Question: I'm trying to write a multiplier based on a design. It consists of two 16-bit inputs and the a single adder is used to calculate the partial product. The LSB of one input is AND'ed with the 16 bits of the other input and the output of the AND gate is repetitively added to the previous output. The Verilog code for it is below, but I seem to be having trouble with getting the outputs to work.
'''
module datapath(output reg [31:15]p_high,
output reg [14:0]p_low,
input [15:0]x, y,
input clk); // reset, start, x_ce, y_ce, y_load_en, p_reset,
//output done);
reg [15:0]q0;
reg [15:0]q1;
reg [15:0]and_output;
reg [16:0]sum, prev_sum;
reg d_in;
reg [3:0] count_er;
initial
begin
count_er <= 0;
sum <= 17'b0;
prev_sum <= 17'b0;
end
always@(posedge clk)
begin
q0 <= y;
q1 <= x;
and_output <= q0[count_er] & q1;
sum <= and_output + prev_sum;
prev_sum <= sum;
p_high <= sum;
d_in <= p_high[15];
p_low[14] <= d_in;
p_low <= p_low >> 1;
count_er <= count_er + 1;
end
endmodule
'''

I created a test bench to test the circuit and the first problem I see is that, the AND operation doesn't work as I want it to. The 16-bits of the x-operand are and'ed with the LSB of the y-operand. The y-operand is shifted by one bit after every clock cycle and the final product is calculated by successively adding the partial products.
However, I am having trouble starting from the sum and prev_sum lines and their outputs are being displayed as xxxxxxxxxxxx.
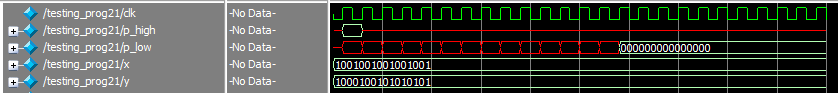
Answer: You don't seem to be properly resetting all the signals you need to, or you seem to be confusing the way that nonblocking assignments work.
After initial begin:
- 'sum'- 'prev_sum'- 'and_output'
After first positive edge:
- 'sum''and_output'
You're creating a register for almost every signal in your design, which means that none of your signals update immediately. You need to make a distinction between the signals that you want to register, and the signals that are just combinational terms. Let the registers update with nonblocking statements on the 'posedge clock', and let the combinational terms update immediately by placing them in an 'always @*' block.
I don't know the algorithm that you're trying to use, so I can't say which lines should be which, but I really doubt that you intend for it to take one clock cycle for 'x/y' to propagate to 'q0/q1', another cycle for 'q' to propagate to 'and_output', and yet another clock cycle to propogate from 'and_output' to sum.
---
Comments on updated code:
- '=''<='- 'sum <= and_output + sum;''sum = and_output + p_high[31:16]'- You're assigning p_low[14] twice here. Make the second statement explicitly set bits [13:0] only:'''
p_low[14] <= d_in;
p_low[13:0] <= p_low >> 1;
'''